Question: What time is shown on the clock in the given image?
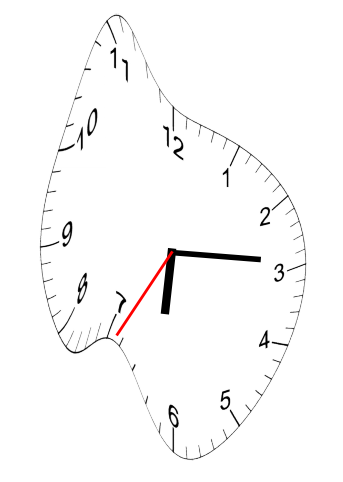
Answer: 06:14:35